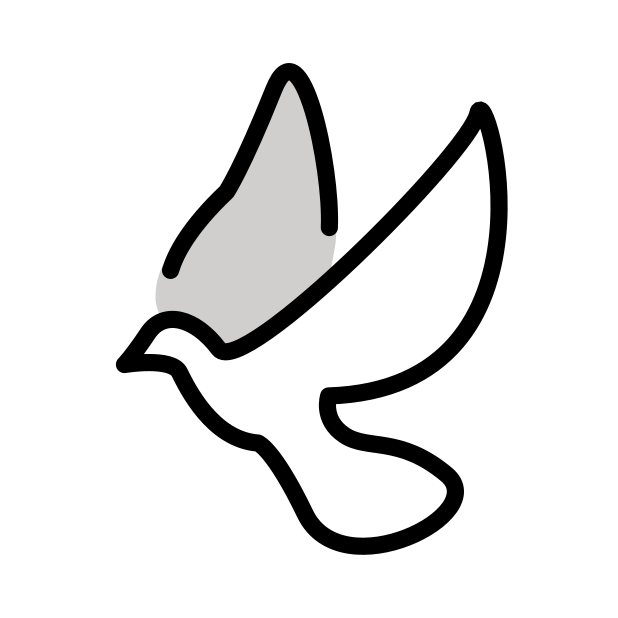
dove